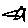
Label: star